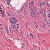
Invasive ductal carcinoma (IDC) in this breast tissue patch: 1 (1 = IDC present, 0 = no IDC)